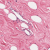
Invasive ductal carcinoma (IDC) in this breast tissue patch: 0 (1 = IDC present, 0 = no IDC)